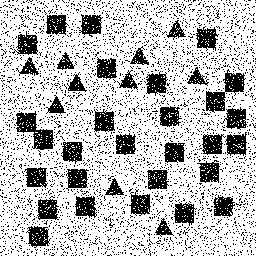
Squares: 28
Triangles: 10
Stars: 0
Total shapes: 38